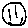
Label: smiley face